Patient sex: M
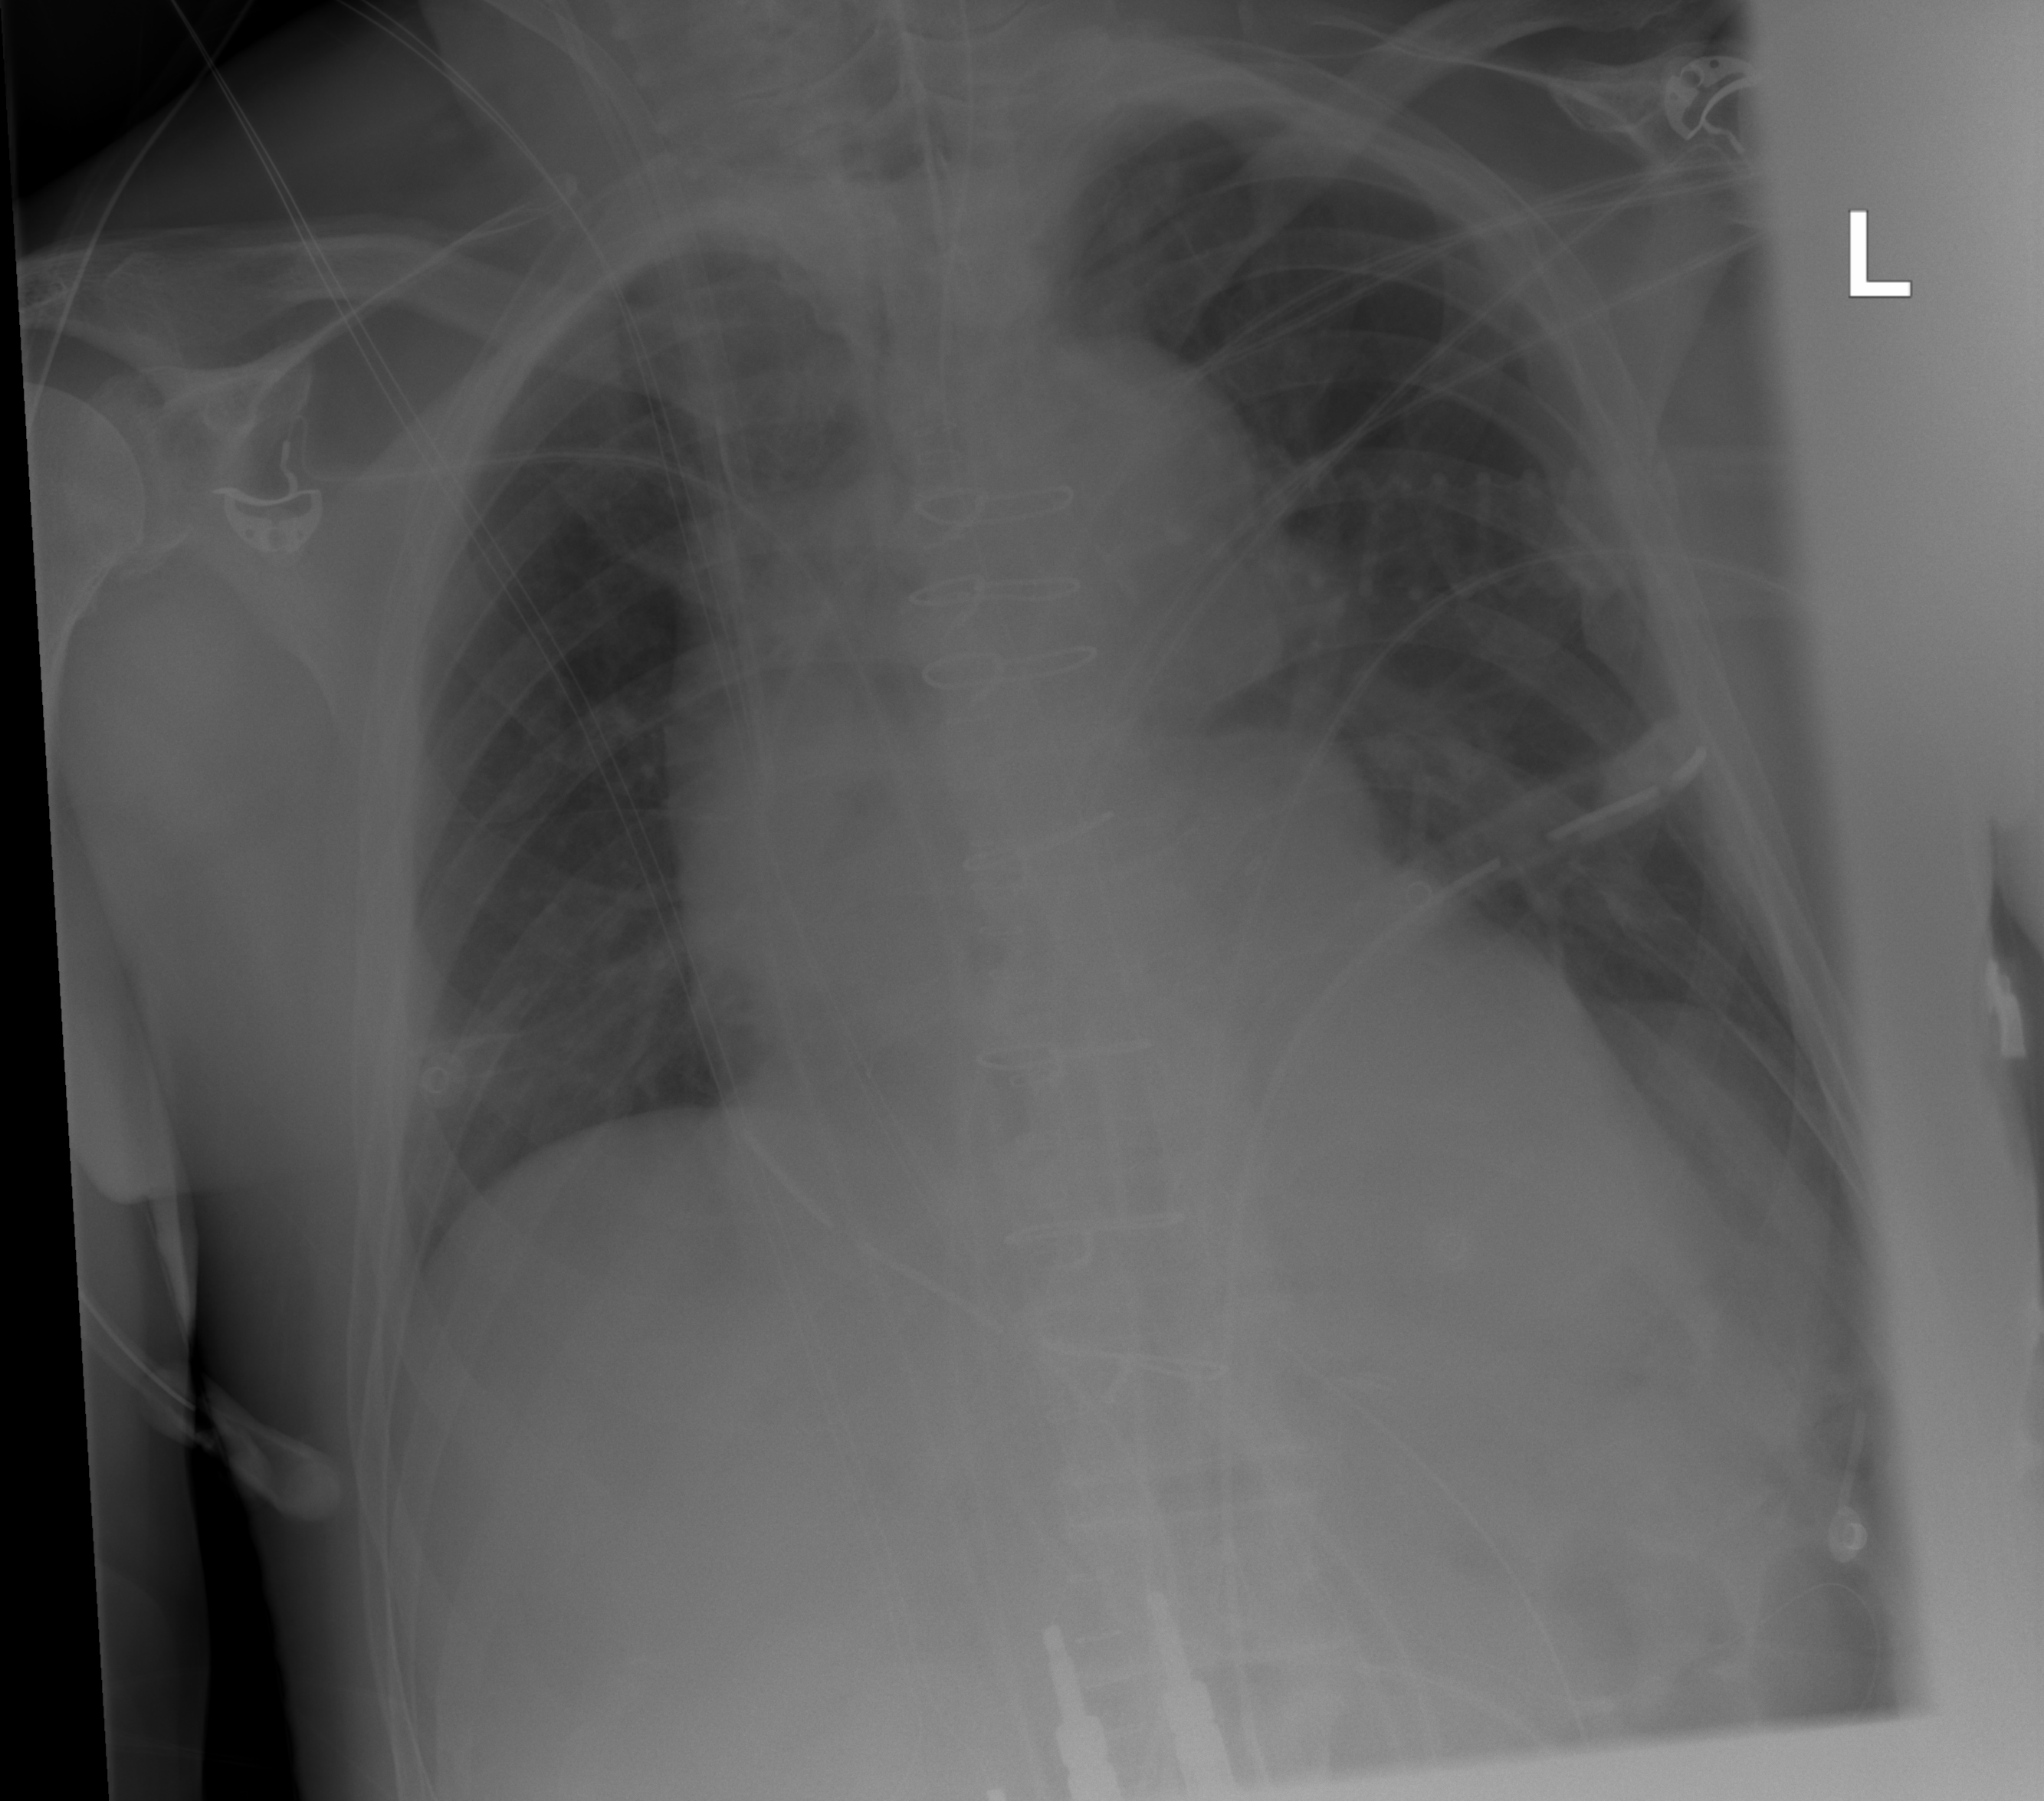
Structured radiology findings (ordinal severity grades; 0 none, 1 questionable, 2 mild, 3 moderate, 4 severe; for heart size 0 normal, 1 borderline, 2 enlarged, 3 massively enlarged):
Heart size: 0
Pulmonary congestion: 0
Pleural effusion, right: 0
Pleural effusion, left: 0
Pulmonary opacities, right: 0
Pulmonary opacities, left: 0
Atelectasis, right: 1
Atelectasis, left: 1